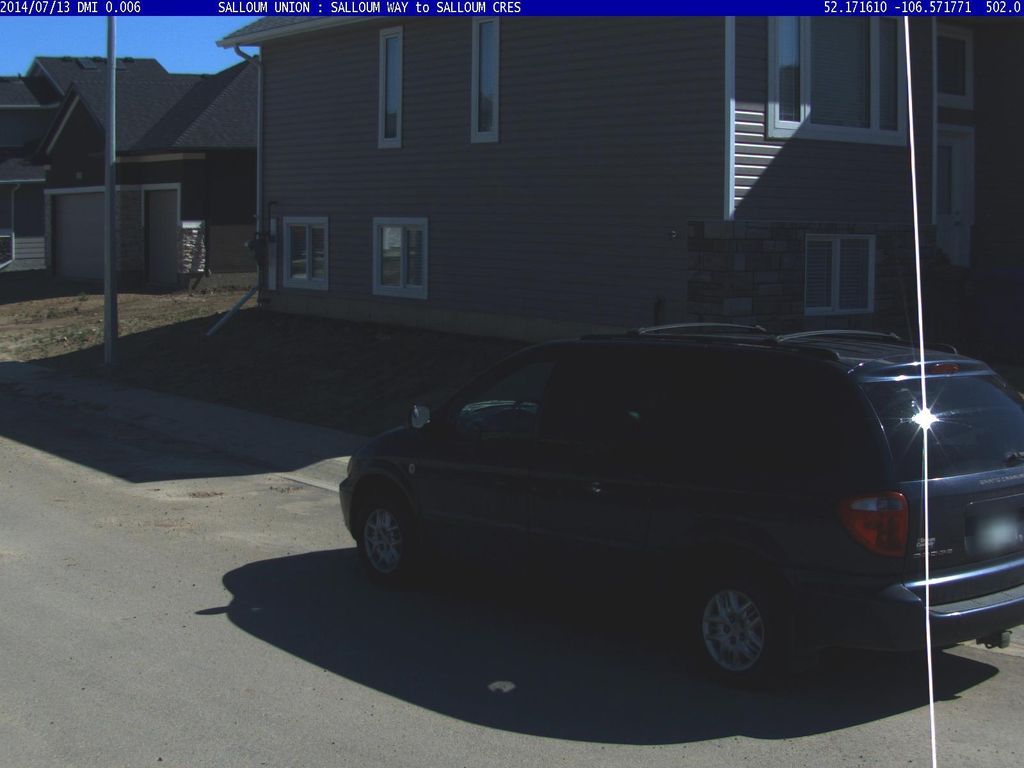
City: saskatoon